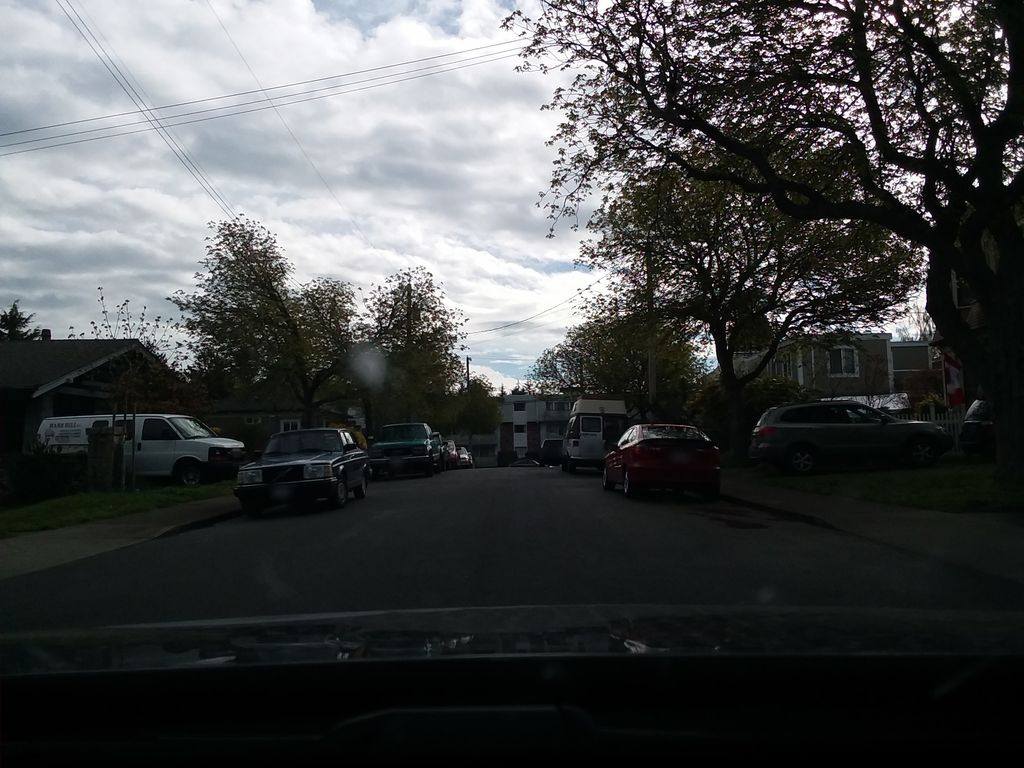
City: victoria